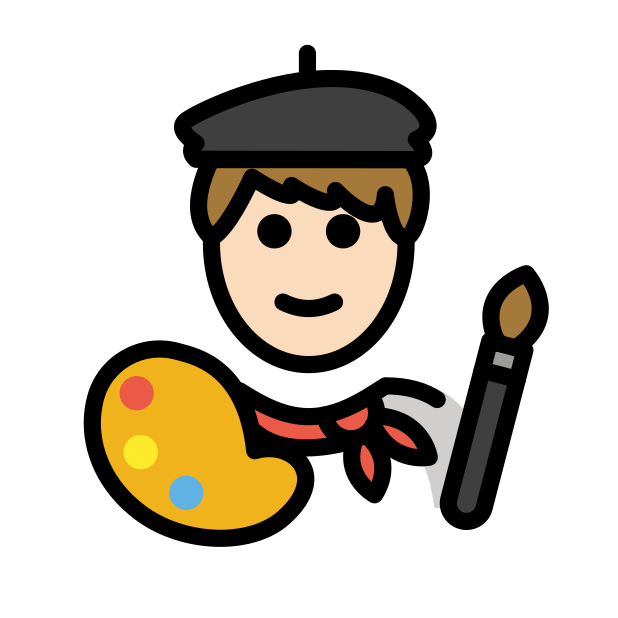
artist: light skin tone